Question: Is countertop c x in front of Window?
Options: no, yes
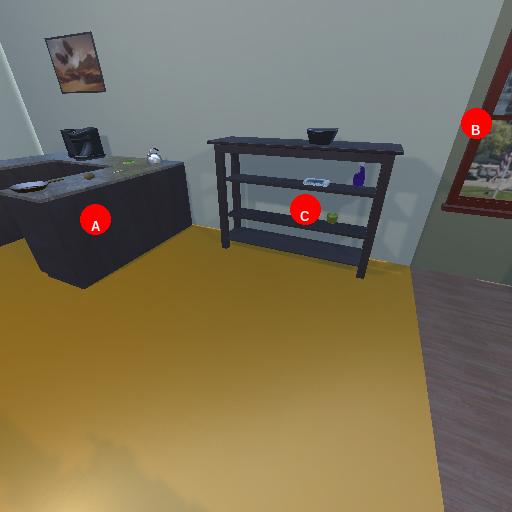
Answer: no